Breast ultrasound image
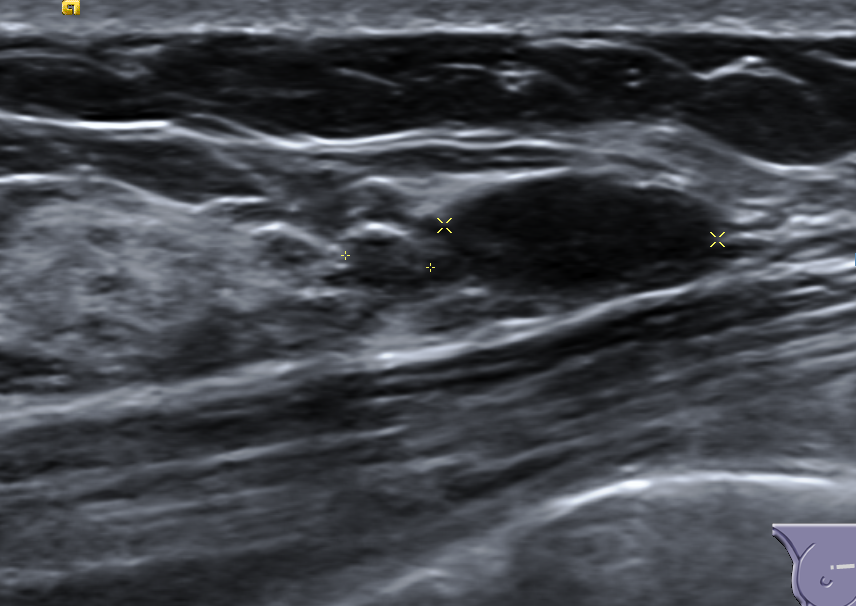
Diagnosis: benign